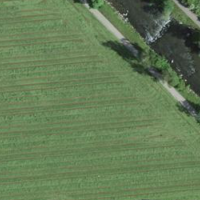
EUNIS habitat code: 52
Species observed at this site:
Prunus spinosa